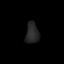
Tissue: lung
Cell type: Epithelial cells
Senescence score: 0.1462
Nuclear area (px): 275
Mean DAPI intensity: 37.993